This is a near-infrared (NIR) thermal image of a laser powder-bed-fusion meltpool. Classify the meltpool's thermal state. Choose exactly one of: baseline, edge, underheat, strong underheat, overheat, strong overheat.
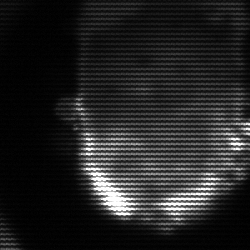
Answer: baseline